В цепи (см. рисунок) состояние ключа $К$ периодически изменяют: замыкают на время $\tau$, затем размыкают на время $2 \tau$, снова замыкают на время $\tau$ и размыкают на время $2 \tau$ и так далее. Время $\tau$ достаточно мало, так что напряжение на конденсаторе большой емкости $C$ не успевает за это время заметно измениться. После большого количества переключений напряжение на конденсаторе становится практически постоянным, совершая лишь небольшие колебания около своего среднего значения. ЭДС источника $\mathscr{E}$ и сопротивление $R$ каждого из резисторов известны. Найдите в установившемся режиме:
среднее значение напряжения $U$ на конденсаторе;
среднюю силу тока $I$, текущего через ключ;
отношение средних тепловых мощностей, выделяющихся на резисторах.
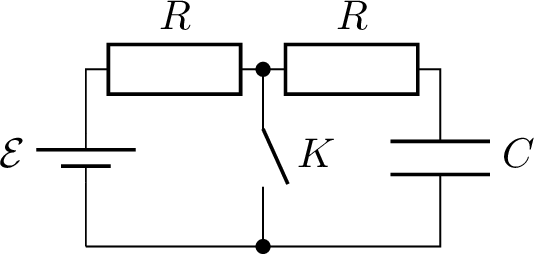
среднее значение напряжения $U$ на конденсаторе;
Решение: Пусть $U$ - установившееся напряжение на конденсаторе. При разомкнутом ключе конденсатор заряжается током $$ I_{1}=\frac{\mathscr{E}-U}{2 R}, $$ а при замкнутом ключе - разряжается током $$ I_{2}=\frac{U}{R}. $$ В стационарном состоянии количество приходящего заряда $2 \tau I_{1}$ должно равняться количеству уходящего заряда $\tau I_{2}$ : $$ \frac{\mathscr{E}-U}{2 R} 2 \tau=\frac{U}{R} \tau, \quad \text { откуда } \quad U=\frac{\mathscr{E}}{2}. $$
Ответ: $$ U=\frac{\mathscr{E}}{2}. $$

среднюю силу тока $I$, текущего через ключ;
Решение: Пока ключ замкнут (в течение времени $\tau$), через него течет ток силой $$ I_{K}=\frac{\mathscr{E}}{R}+\frac{U}{R}=\frac{3 \mathscr{E}}{2 R}. $$ Когда ключ разомкнут (в течение времени $2 \tau)$, тока нет. Средний ток равен отношению заряда, протекшего за период, к длительности этого периода: $$ I=\frac{\frac{3 \mathscr{E}}{2 R} \tau+0 \cdot 2 \tau}{\tau+2 \tau}=\frac{\mathscr{E}}{2 R}. $$
Ответ: $$ I=\frac{\mathscr{E}}{2 R}. $$

отношение средних тепловых мощностей, выделяющихся на резисторах.
Решение: Сила тока, через левый резистор равна $$ I^{\prime}=\frac{\mathscr{E}}{R}, $$ пока ключ замкнут, и $$ I^{\prime \prime}=\frac{\mathscr{E}-U}{2 R}=\frac{\mathscr{E}}{4 R}, $$ когда ключ разомкнут. Средняя мощность равна отношению тепла, выделившегося за период, к длительности периода: $$ P_{1}=\frac{\left(\frac{\mathscr{E}}{R}\right)^{2} R \cdot \tau+\left(\frac{\mathscr{E}}{4 R}\right)^{2} R \cdot 2 \tau}{\tau+2 \tau}=\frac{3 \mathscr{E}^{2}}{8 R}. $$ Аналогично, средняя мощность, выделяющаяся на правом резистоpe, paвнa $$ P_{2}=\frac{\left(\frac{\mathscr{E}}{2 R}\right)^{2} R \cdot \tau+\left(\frac{\mathscr{E}}{4 R}\right)^{2} R \cdot 2 \tau}{\tau+2 \tau}=\frac{\mathscr{E}^{2}}{8 R}. $$ Отношение мощностей $$ \frac{P_{1}}{P_{2}}=3. $$
Ответ: $$ \frac{P_{1}}{P_{2}}=3. $$
Темы:
T, Электричество, Цепи, RC-цепи, Цепь с конденсатором, Всероссийские, Электрические цепи, Мощность